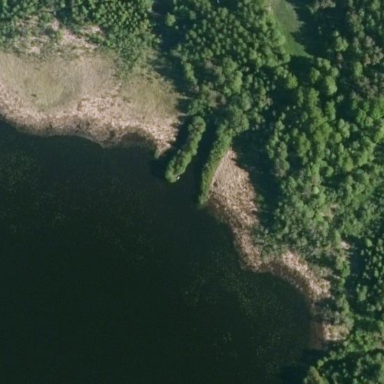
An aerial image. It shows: Swampy wetland area.